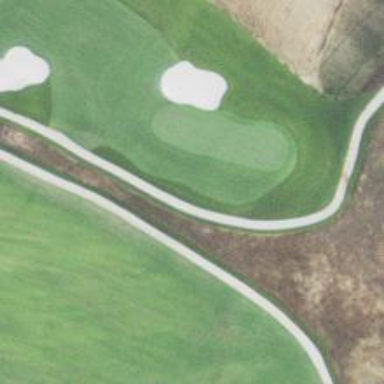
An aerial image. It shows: View of golf hole.